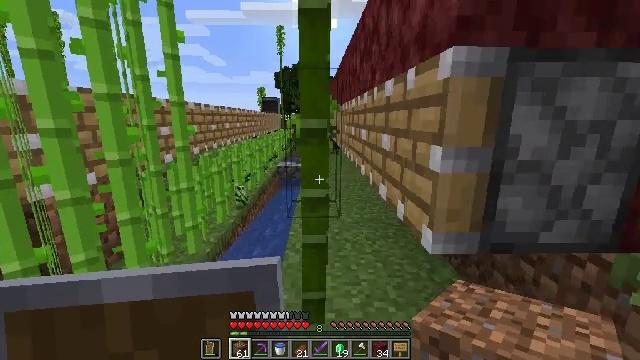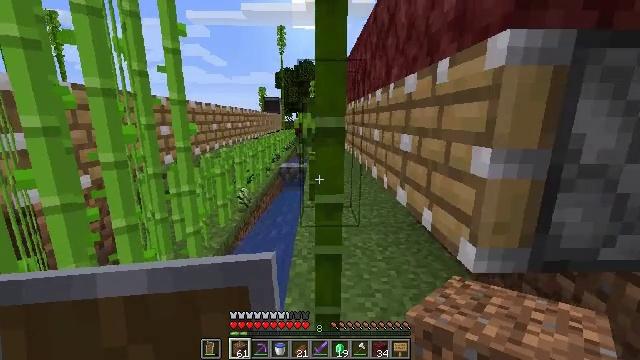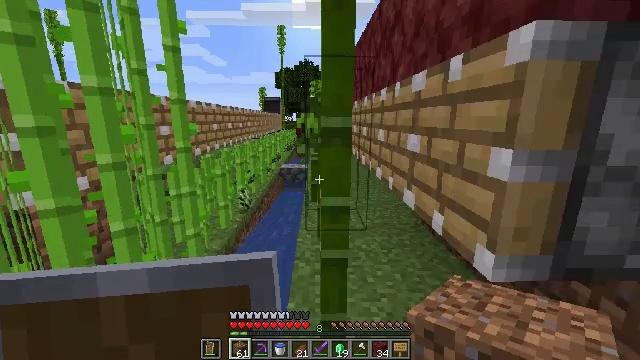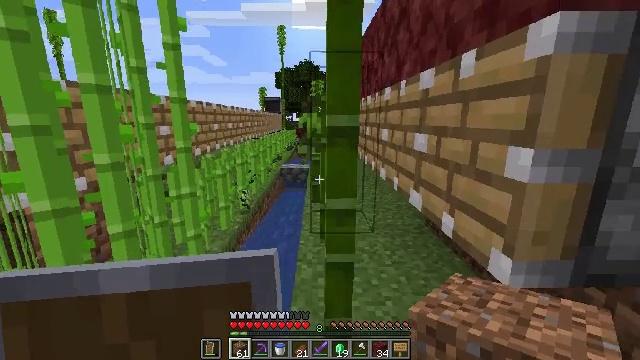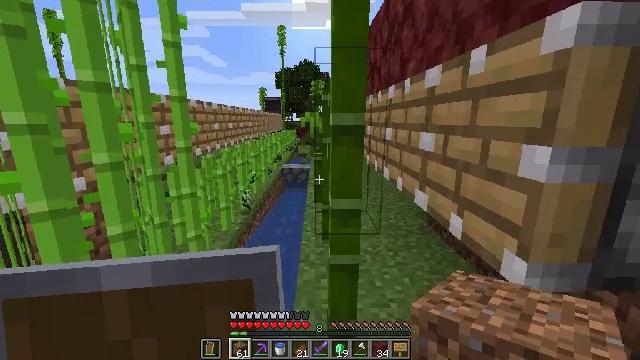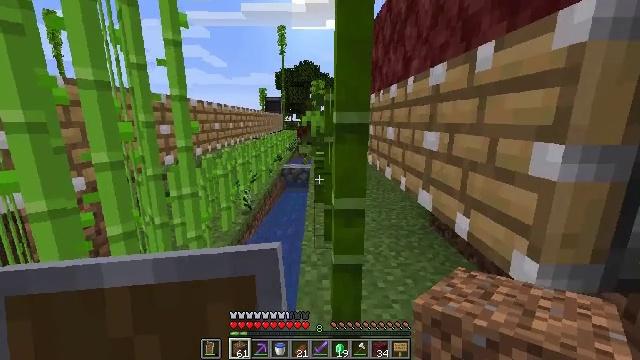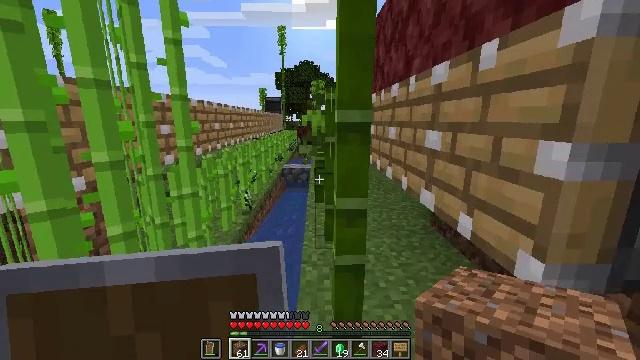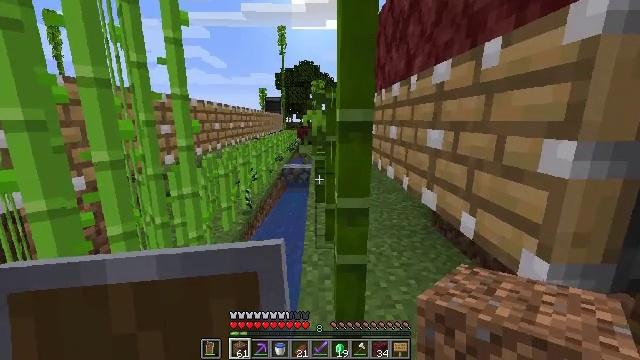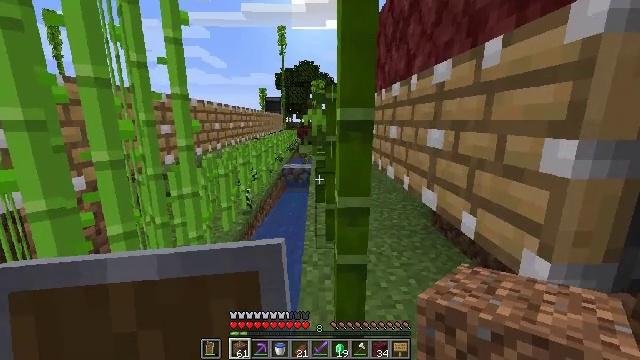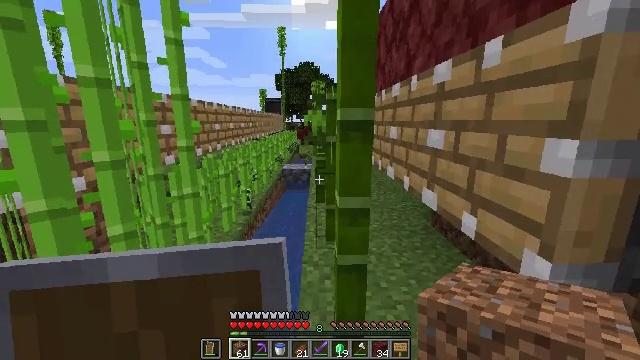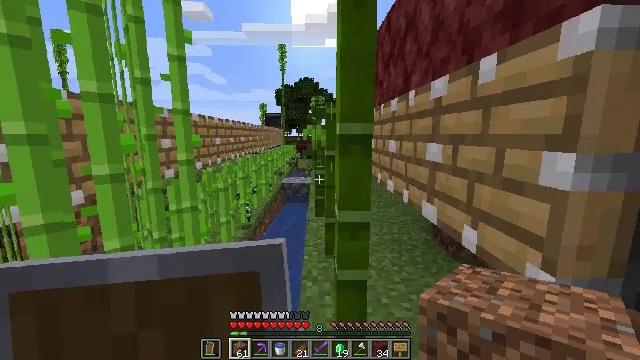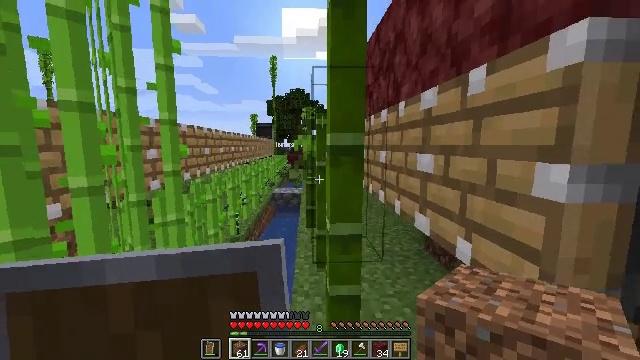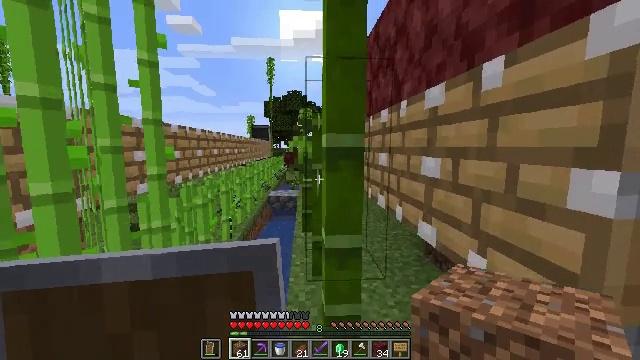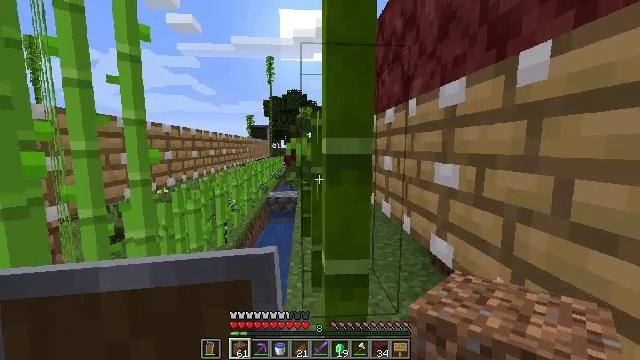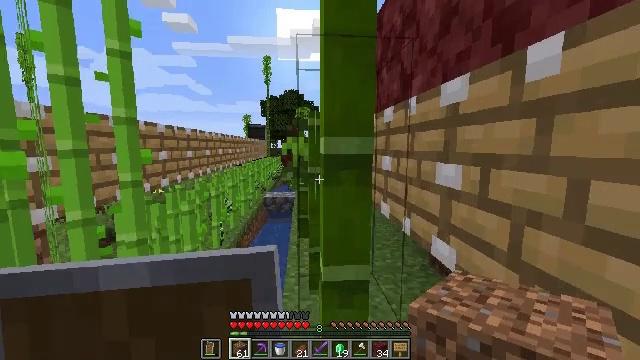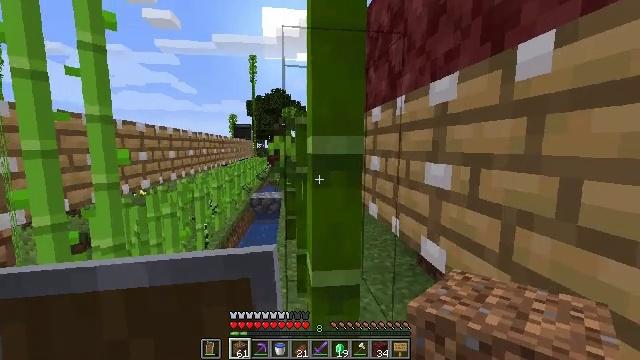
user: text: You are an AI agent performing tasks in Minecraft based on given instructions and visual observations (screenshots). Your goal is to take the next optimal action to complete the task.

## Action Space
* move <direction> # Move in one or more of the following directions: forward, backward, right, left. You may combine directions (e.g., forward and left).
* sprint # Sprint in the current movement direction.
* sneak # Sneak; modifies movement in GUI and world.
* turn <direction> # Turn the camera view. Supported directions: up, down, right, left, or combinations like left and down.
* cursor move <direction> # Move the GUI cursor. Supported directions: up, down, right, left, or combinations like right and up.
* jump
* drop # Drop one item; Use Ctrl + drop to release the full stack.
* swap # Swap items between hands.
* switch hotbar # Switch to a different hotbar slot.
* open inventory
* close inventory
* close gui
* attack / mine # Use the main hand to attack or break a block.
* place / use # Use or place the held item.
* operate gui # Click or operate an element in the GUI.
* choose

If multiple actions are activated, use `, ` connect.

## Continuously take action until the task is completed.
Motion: motion action
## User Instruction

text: Break the bamboo stalk.
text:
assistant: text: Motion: move forward
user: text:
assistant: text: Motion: no_op
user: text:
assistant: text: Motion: no_op
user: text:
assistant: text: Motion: no_op
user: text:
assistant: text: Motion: no_op
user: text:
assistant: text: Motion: no_op
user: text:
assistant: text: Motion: no_op
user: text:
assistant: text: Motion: no_op
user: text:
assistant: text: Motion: no_op
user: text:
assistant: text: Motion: turn up
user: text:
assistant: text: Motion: move forward, turn right and up
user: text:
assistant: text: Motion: move forward
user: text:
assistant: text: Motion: move forward
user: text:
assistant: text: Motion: no_op
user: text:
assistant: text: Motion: turn right
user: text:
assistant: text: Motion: turn right
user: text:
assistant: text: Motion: no_op
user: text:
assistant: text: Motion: no_op
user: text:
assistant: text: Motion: no_op
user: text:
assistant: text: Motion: no_op
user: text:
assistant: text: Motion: attack / mine
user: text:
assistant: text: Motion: attack / mine
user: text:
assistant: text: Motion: attack / mine
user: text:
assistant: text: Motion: attack / mine
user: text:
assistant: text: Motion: attack / mine
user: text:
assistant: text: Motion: attack / mine
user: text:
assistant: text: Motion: attack / mine
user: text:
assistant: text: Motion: attack / mine
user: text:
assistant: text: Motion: attack / mine
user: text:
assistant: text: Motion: attack / mine